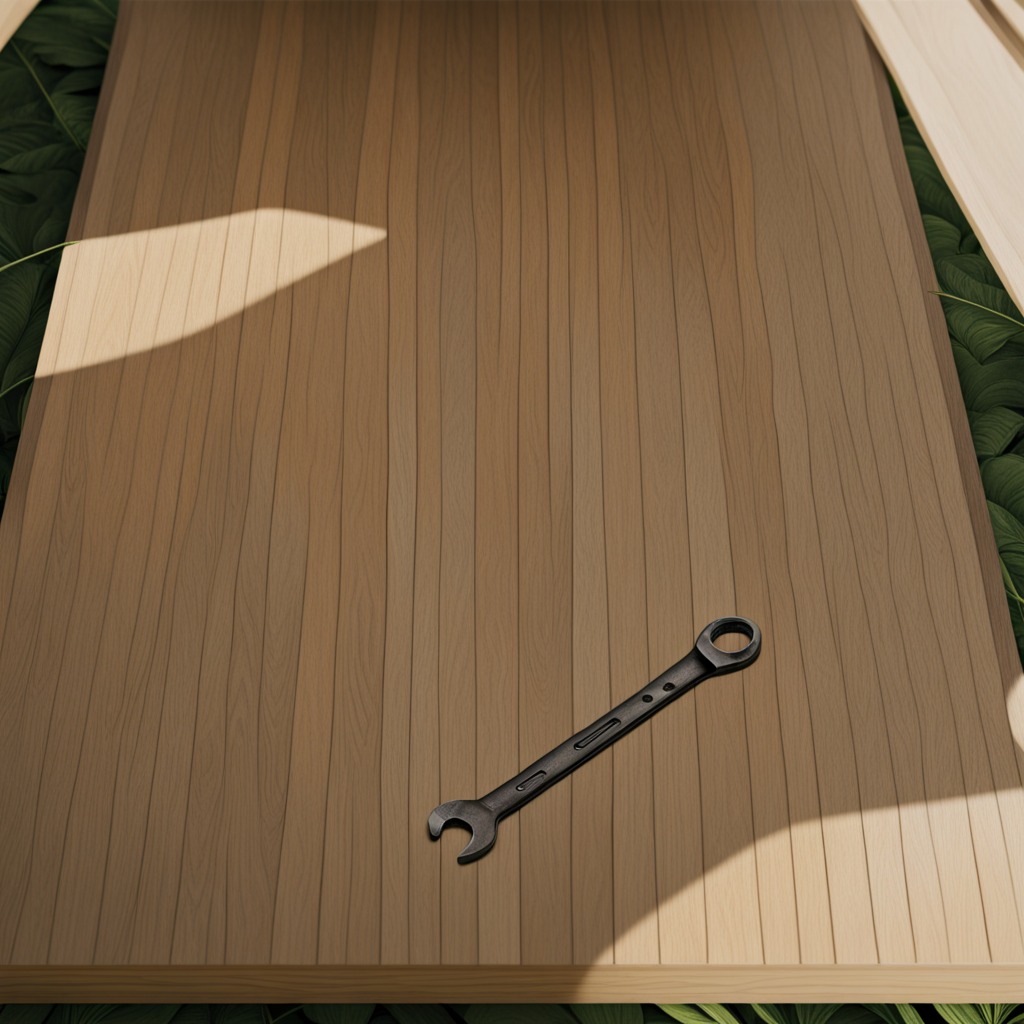
An wrench lies on a wooden table inside a jungle field workshop tent humid ambient light worn but